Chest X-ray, AP view. Patient: 14 years old, sex M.
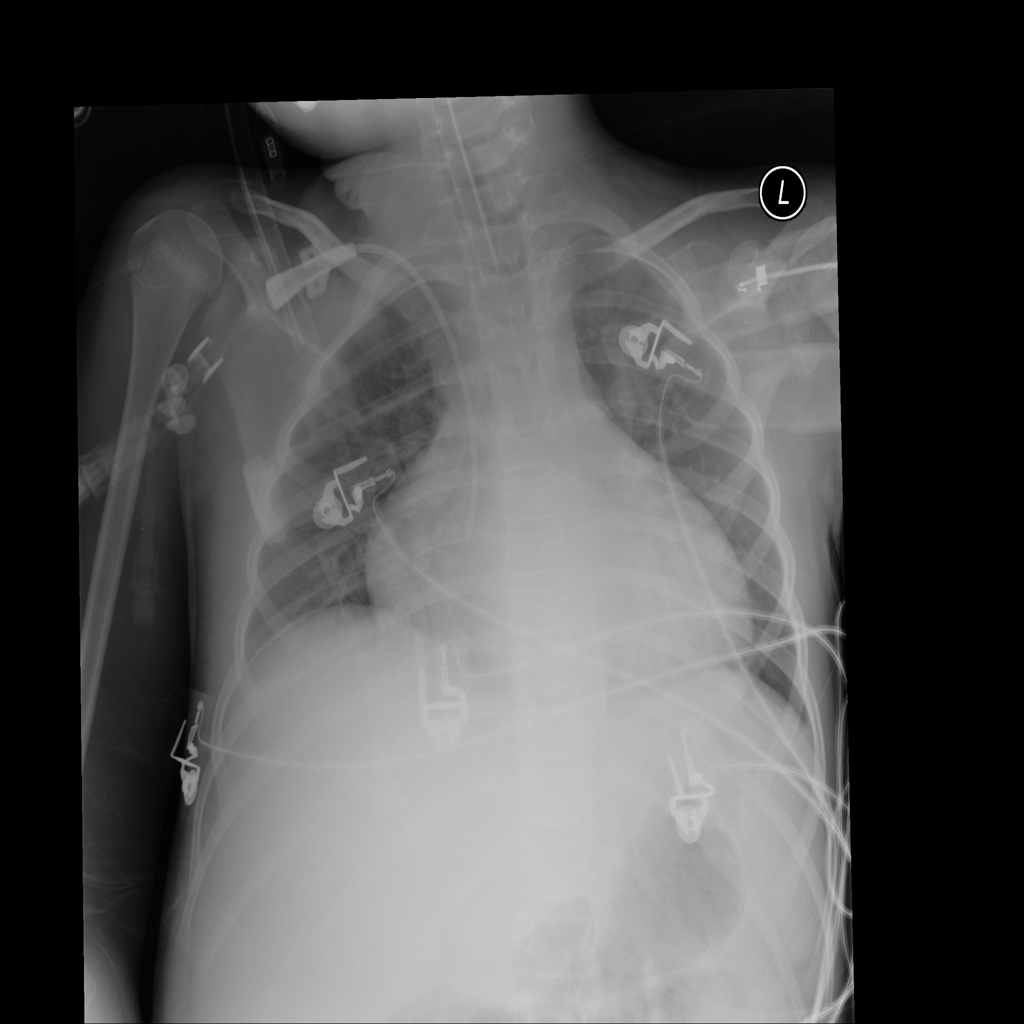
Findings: Cardiomegaly